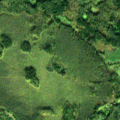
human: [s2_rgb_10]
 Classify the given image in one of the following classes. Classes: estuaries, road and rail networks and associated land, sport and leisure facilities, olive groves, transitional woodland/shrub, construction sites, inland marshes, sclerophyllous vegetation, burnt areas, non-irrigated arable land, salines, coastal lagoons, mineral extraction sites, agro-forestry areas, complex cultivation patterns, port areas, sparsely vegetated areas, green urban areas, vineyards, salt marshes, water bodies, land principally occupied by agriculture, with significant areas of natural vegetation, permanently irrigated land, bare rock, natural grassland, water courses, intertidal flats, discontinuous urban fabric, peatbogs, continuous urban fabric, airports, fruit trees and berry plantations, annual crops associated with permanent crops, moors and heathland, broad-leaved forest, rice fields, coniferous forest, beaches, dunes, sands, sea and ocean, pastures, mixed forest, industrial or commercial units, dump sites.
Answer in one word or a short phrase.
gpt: mixed forest, transitional woodland/shrub, peatbogs